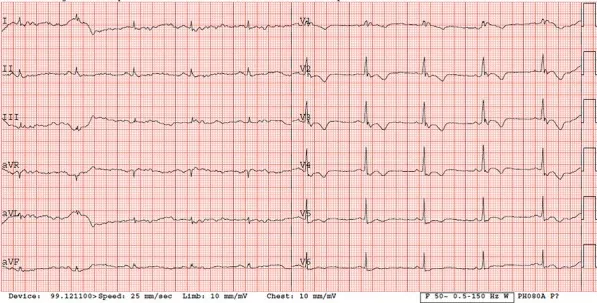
ECG during outpatient clinic cardiologist's consulting: inverted T waves in precordial leads (V1, V2, V3, V4, V5) and the presence of complete right bundle-branch block - minor criteria according to the 2010 revised Task Force criteria (2). . ECG - electrocardiogram.
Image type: electrography (ekg)